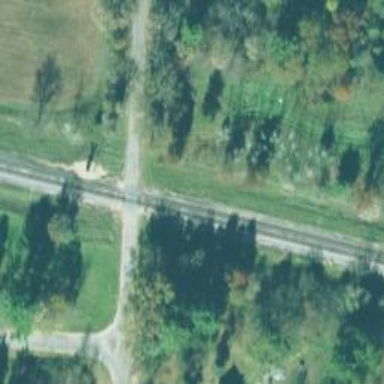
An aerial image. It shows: Level crossing along the railway.